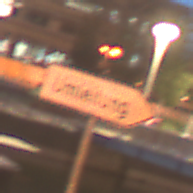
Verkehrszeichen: UmleitungswegweiserRechtsweisend
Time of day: Night
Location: Outdoor (Urban)
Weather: PartlyCloudy
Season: NotSpecified
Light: Artificial